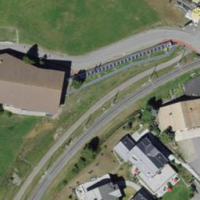
EUNIS habitat code: 54
Species observed at this site:
Filipendula ulmaria
Noccaea caerulescens